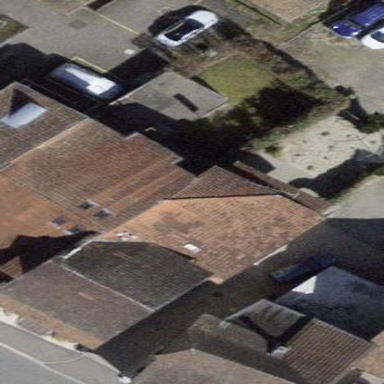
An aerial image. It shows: Building with tiled roof.